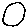
Label: circle